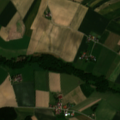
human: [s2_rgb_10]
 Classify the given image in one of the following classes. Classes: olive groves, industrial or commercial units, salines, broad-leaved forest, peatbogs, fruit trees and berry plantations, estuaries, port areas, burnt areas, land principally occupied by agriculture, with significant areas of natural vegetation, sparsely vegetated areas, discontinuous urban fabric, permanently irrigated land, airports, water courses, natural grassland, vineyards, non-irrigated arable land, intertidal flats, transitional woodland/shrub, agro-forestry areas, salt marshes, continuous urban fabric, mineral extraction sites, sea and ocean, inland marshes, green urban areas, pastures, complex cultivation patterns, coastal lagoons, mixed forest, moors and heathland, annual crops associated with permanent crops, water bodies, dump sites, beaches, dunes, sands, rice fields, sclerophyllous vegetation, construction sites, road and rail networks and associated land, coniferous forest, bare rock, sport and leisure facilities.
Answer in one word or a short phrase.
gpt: non-irrigated arable land, complex cultivation patterns, land principally occupied by agriculture, with significant areas of natural vegetation, broad-leaved forest, coniferous forest